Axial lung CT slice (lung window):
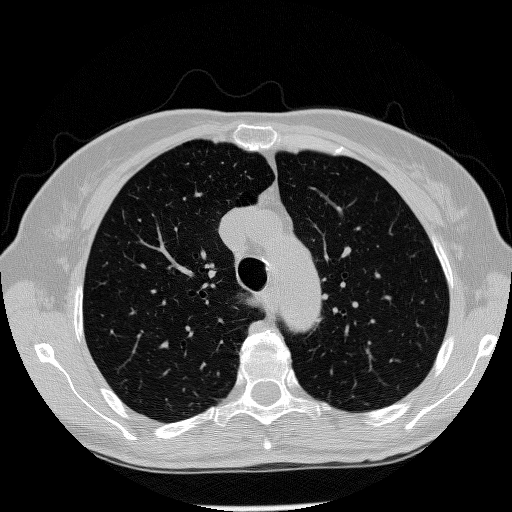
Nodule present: no